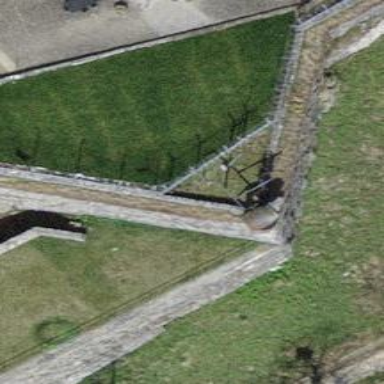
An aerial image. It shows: City wall in the picture.